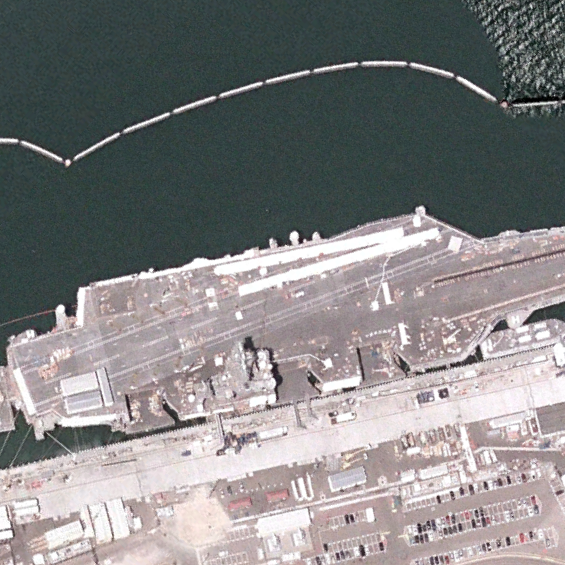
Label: Nimitz-class_aircraft_carrier